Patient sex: M
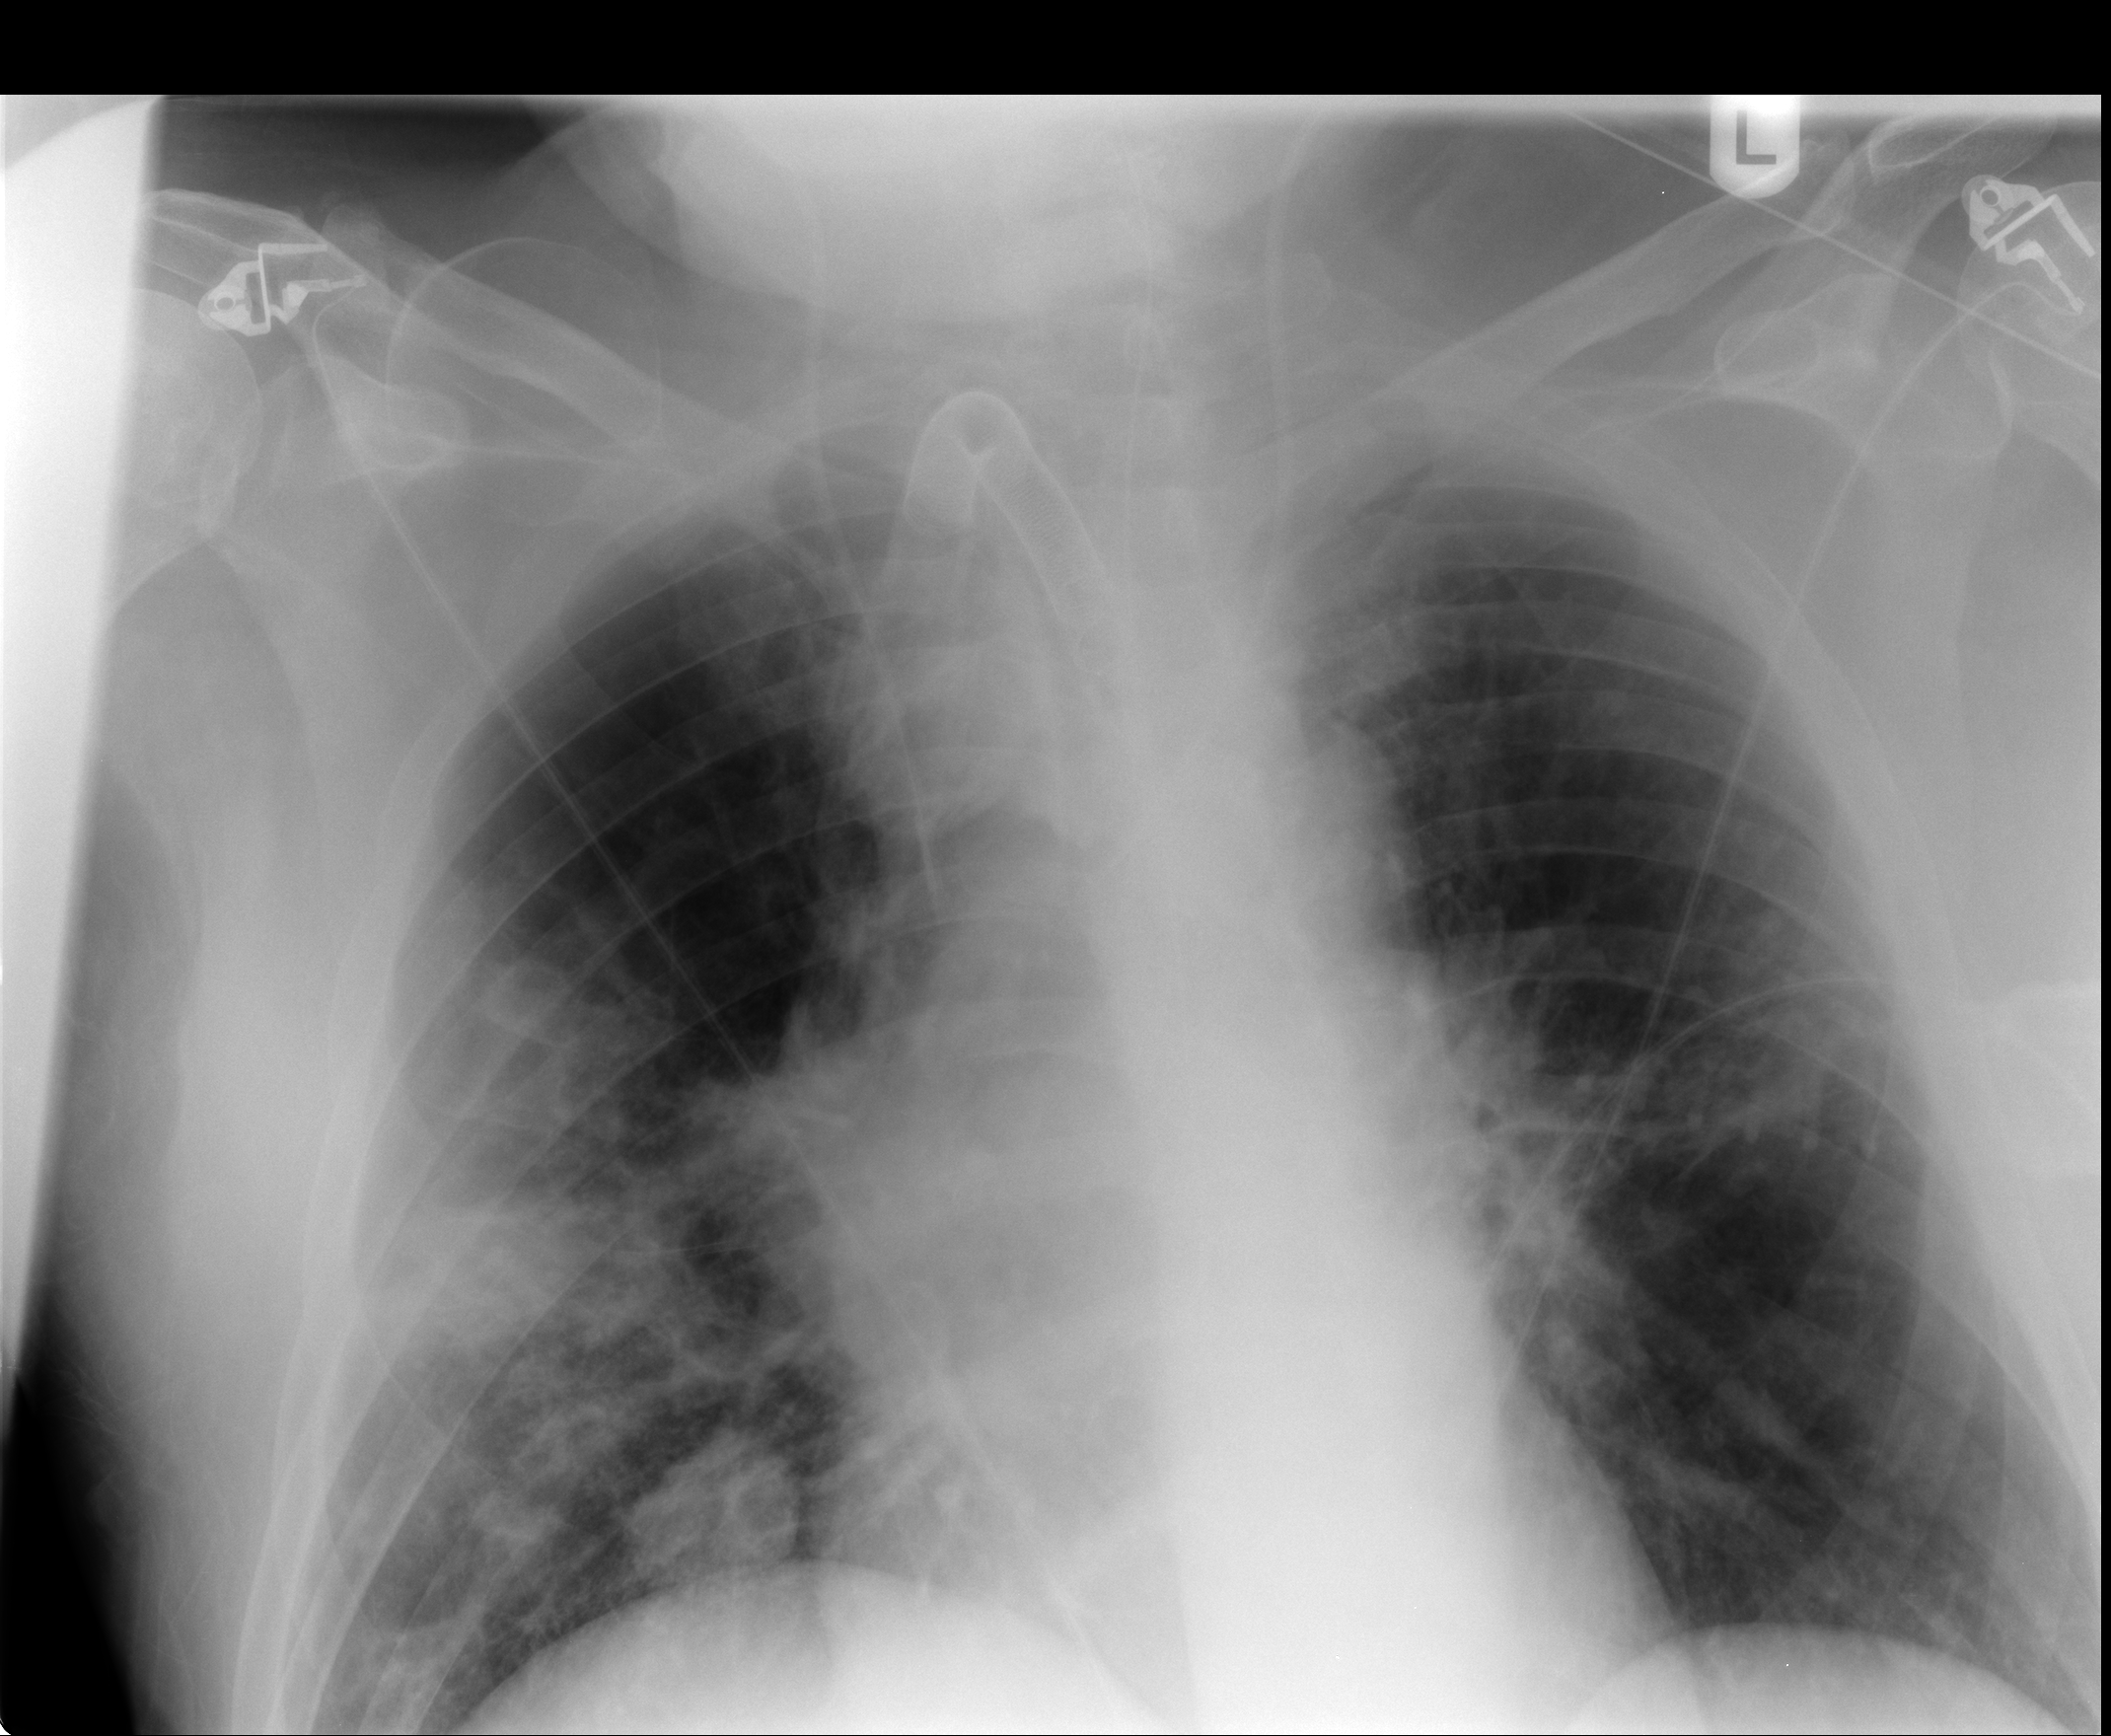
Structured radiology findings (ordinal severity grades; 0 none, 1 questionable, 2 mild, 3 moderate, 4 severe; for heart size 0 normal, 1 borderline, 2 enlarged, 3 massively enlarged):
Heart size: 0
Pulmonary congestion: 2
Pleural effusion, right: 1
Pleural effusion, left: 0
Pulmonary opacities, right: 3
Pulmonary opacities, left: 2
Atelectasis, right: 2
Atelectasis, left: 1